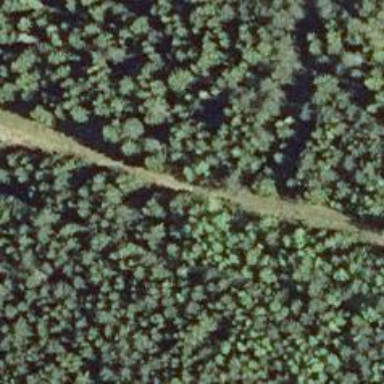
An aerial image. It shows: Path obstructed by fallen trees.